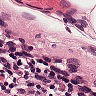
Metastatic tissue present: no